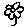
Label: flower